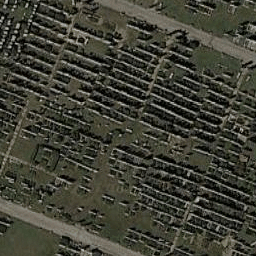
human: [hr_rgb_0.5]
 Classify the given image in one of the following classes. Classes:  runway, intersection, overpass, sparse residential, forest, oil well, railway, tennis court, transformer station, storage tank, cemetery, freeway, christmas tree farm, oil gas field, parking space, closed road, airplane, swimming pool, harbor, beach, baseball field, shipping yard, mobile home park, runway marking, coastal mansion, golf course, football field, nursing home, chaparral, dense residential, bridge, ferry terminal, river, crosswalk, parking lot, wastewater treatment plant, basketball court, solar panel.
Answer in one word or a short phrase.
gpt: cemetery